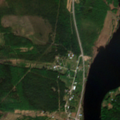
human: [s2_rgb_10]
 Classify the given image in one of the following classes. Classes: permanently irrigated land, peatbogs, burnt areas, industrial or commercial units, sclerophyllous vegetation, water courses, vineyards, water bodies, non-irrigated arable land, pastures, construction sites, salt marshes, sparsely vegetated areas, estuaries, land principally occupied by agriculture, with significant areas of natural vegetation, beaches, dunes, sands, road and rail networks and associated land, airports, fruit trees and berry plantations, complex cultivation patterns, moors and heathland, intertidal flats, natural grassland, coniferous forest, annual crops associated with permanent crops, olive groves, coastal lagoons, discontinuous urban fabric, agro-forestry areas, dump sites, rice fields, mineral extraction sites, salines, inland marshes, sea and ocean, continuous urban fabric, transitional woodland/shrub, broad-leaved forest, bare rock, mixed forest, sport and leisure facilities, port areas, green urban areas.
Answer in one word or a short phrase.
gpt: mixed forest, transitional woodland/shrub, water courses